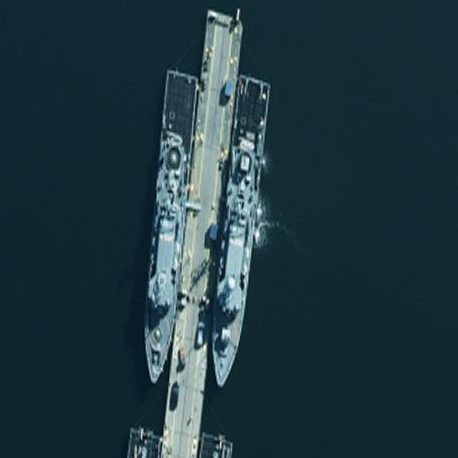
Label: combat